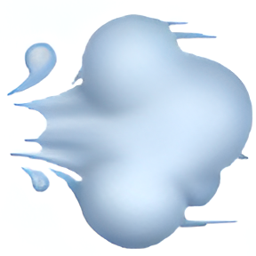
Name: dash symbol
Emoji: 💨
Group: Smileys & Emotion
Sub-group: emotion